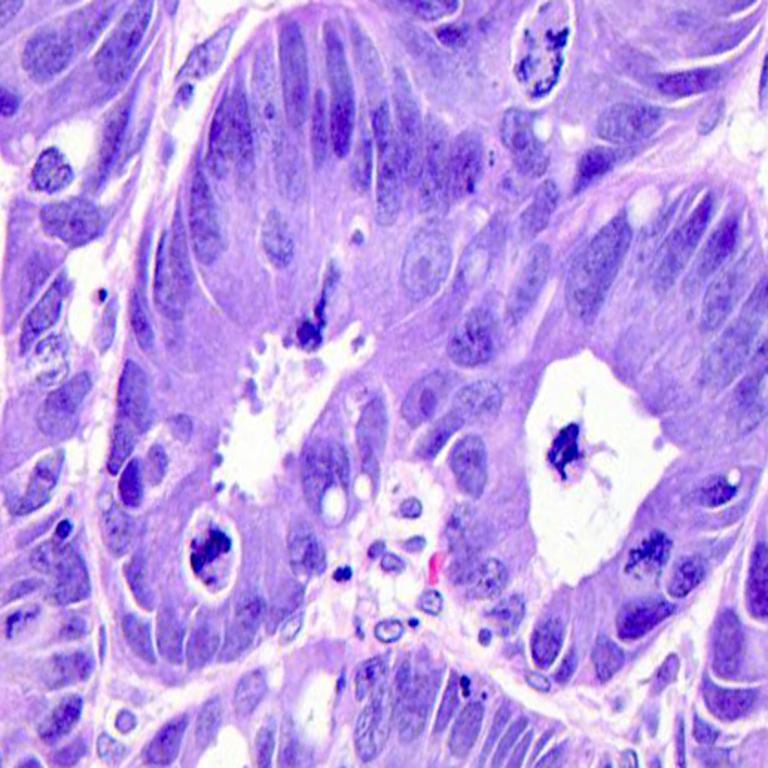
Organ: colon
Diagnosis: adenocarcinomas